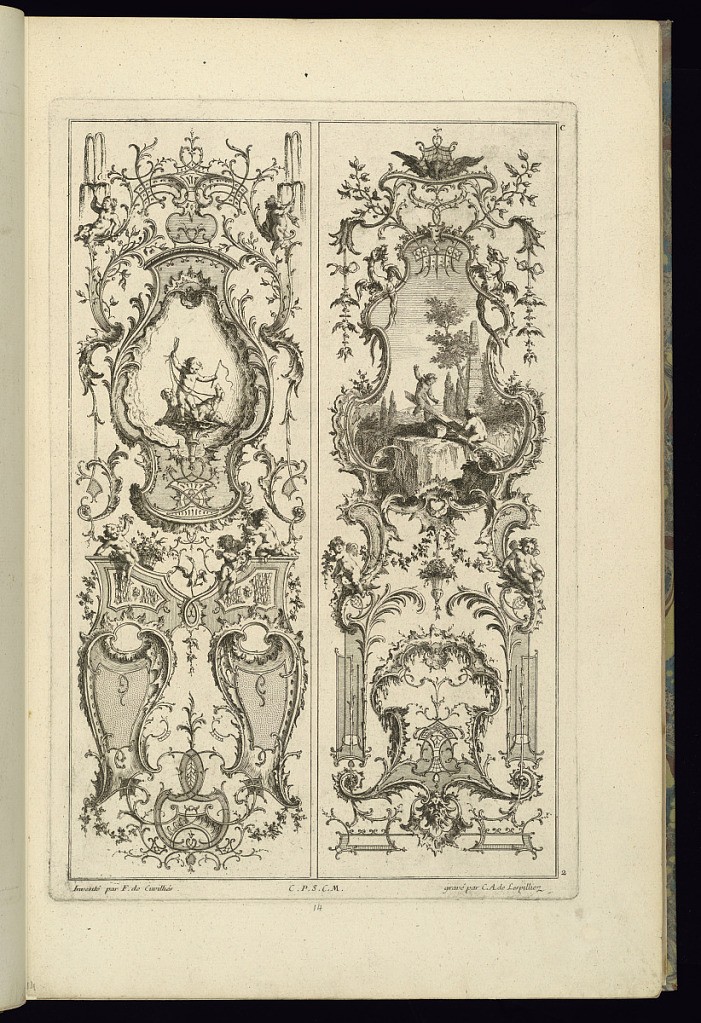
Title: Design for Two Panels of Ornament
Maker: François de Cuvilliés the Elder, Belgian, 1695 - 1768
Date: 1745
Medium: Etching and engraving on off-white laid paper
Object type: Print
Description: Design for two vertical panels of ornament. The left panel features at center putto with dogs; the right, putti on a see-saw. The plate is signed and numbered.